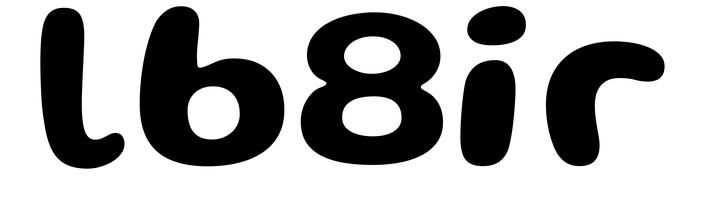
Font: Gluten_SemiBold